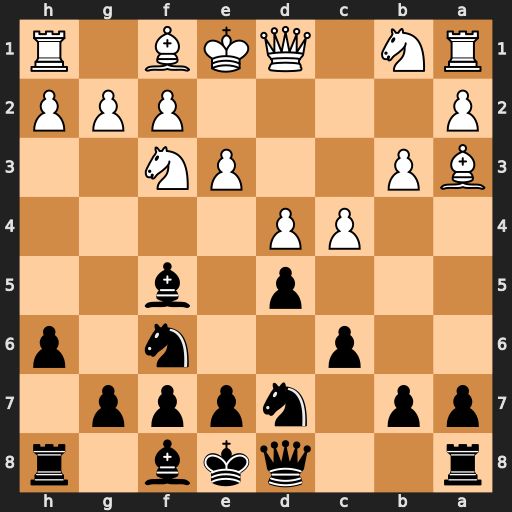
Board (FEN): r2qkb1r/pp1nppp1/2p2n1p/3p1b2/2PP4/BP2PN2/P4PPP/RN1QKB1R
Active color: b
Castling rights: KQkq
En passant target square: -
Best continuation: Bxb1 Rxb1 Qa5+ b4 Qxa3